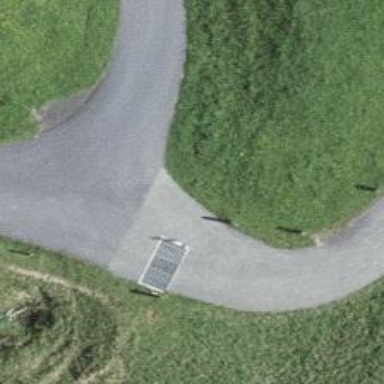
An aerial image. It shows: Cattle grid.